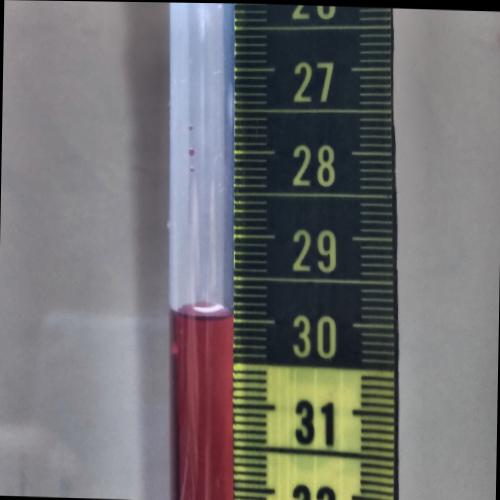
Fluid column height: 30.0 cm